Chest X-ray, PA view. Patient: 62 years old, sex M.
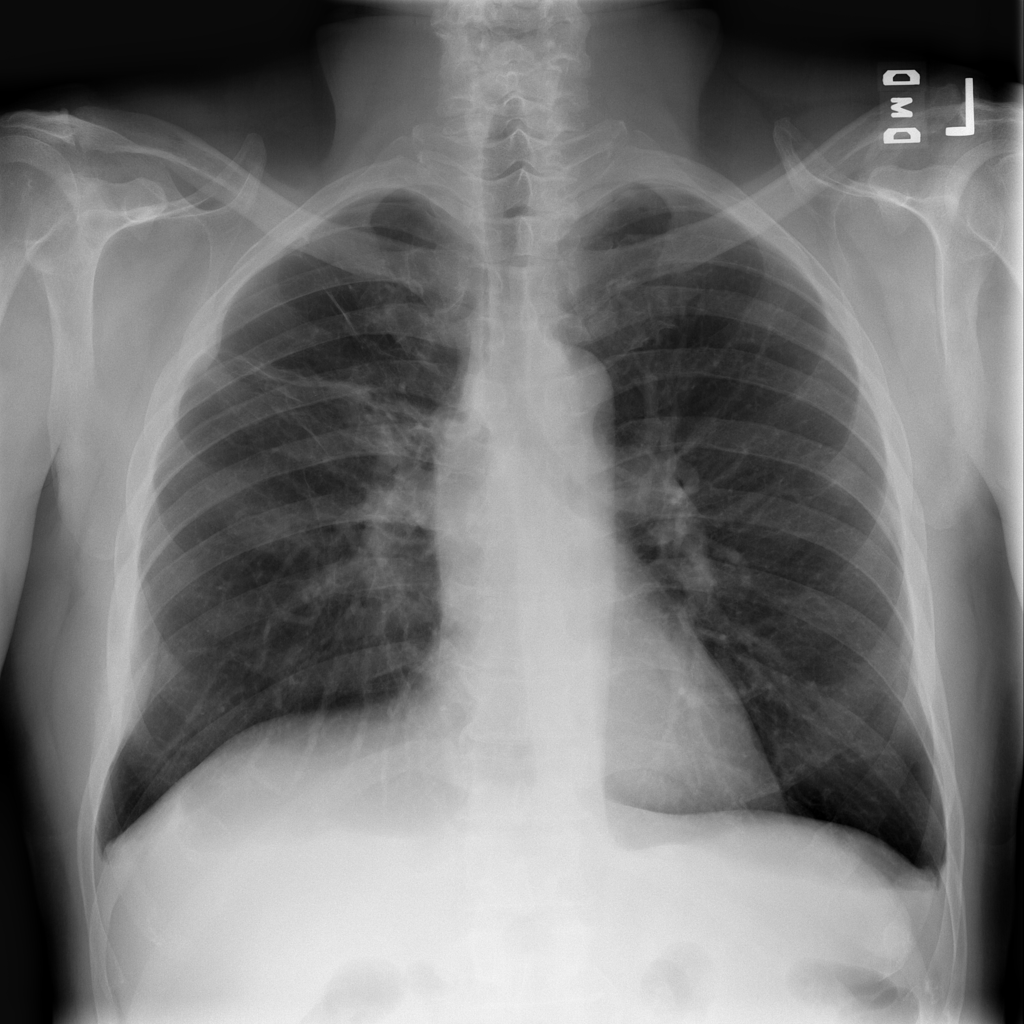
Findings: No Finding